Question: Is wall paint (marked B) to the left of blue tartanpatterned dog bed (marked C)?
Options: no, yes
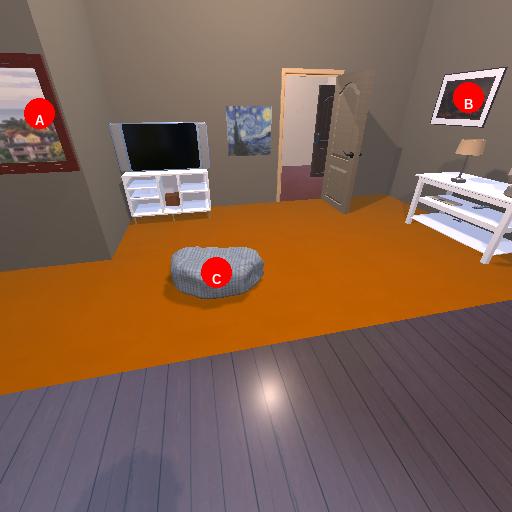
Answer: no